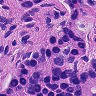
Metastatic tissue present: yes